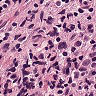
Metastatic tissue present: yes